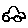
Label: car